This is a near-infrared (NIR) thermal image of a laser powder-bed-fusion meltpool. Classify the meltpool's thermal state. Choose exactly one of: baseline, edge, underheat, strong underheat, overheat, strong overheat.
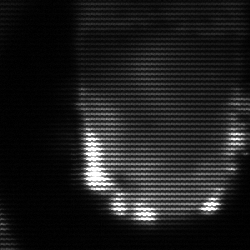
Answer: baseline